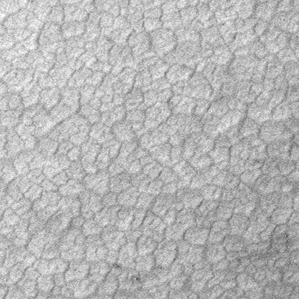
Label: frost